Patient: sex M, age 78
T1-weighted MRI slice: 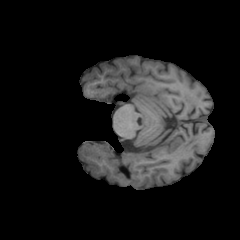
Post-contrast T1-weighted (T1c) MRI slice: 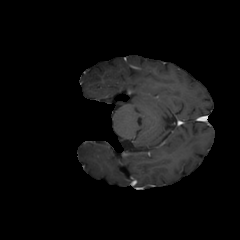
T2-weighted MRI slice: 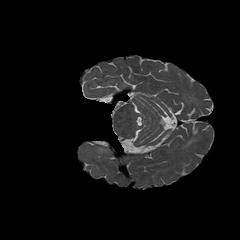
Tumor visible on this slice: yes
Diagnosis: Astrocytoma, IDH-wildtype
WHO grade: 3